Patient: sex F, age 39
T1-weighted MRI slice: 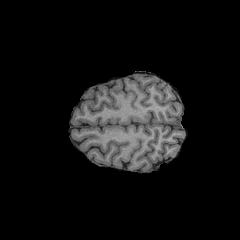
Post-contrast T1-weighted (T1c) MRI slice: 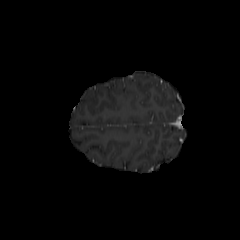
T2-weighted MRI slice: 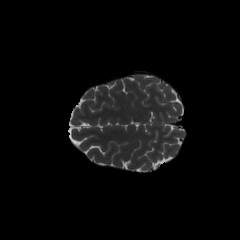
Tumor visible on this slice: no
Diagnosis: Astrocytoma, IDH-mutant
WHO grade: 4